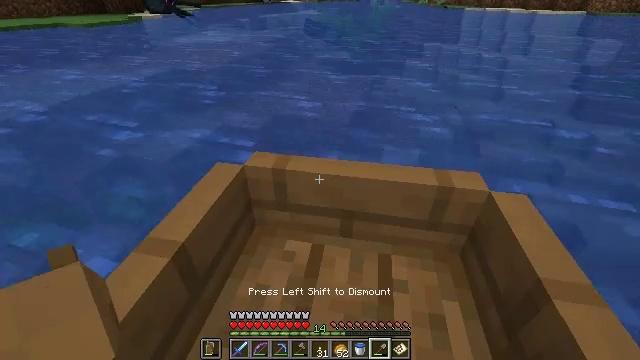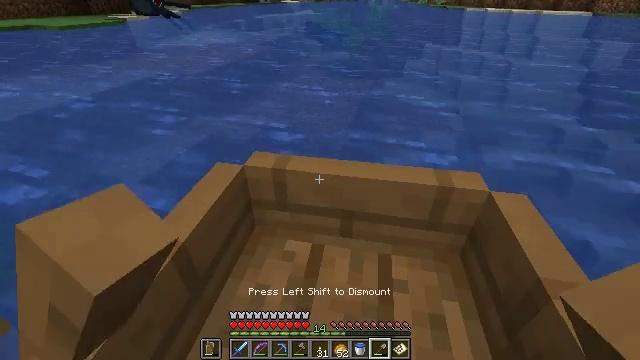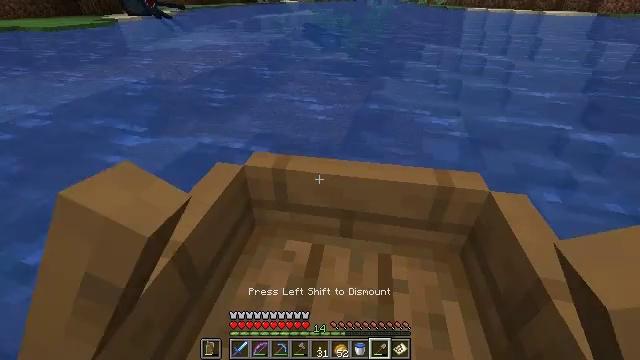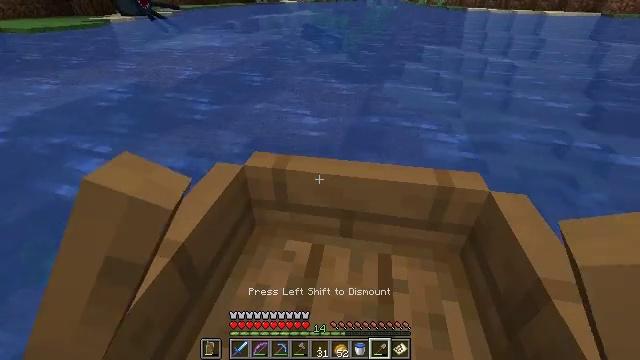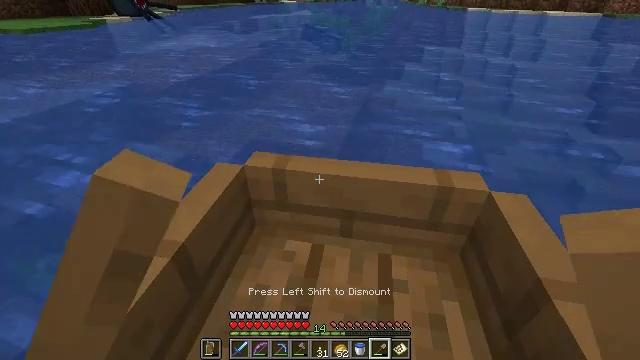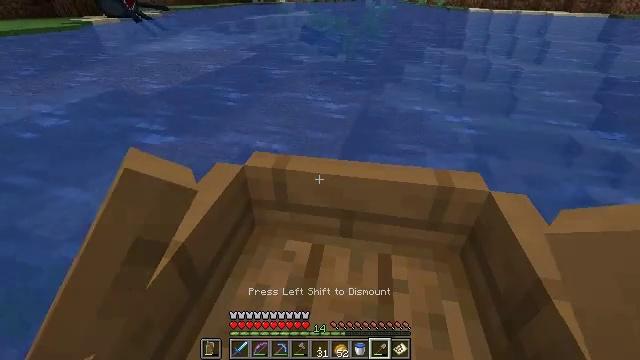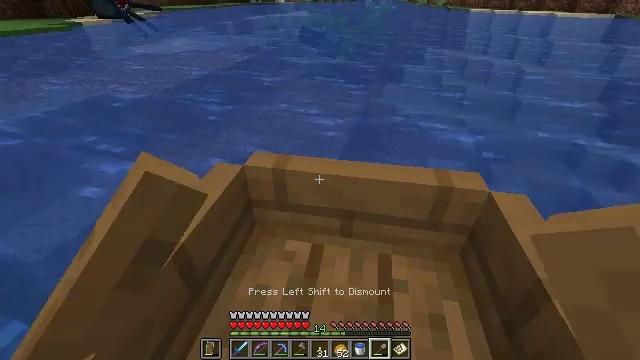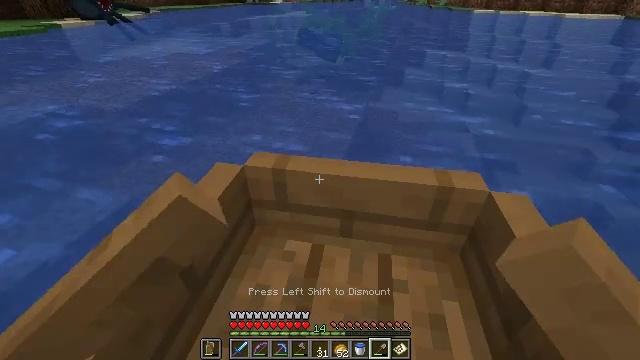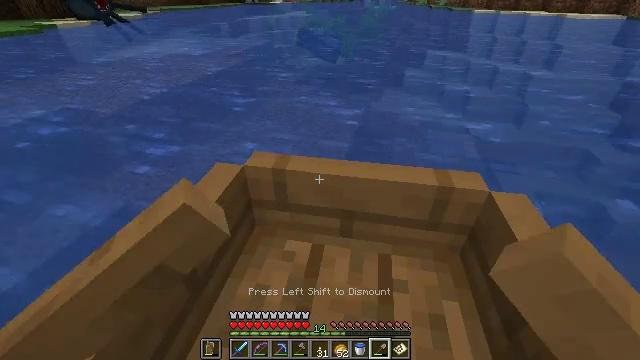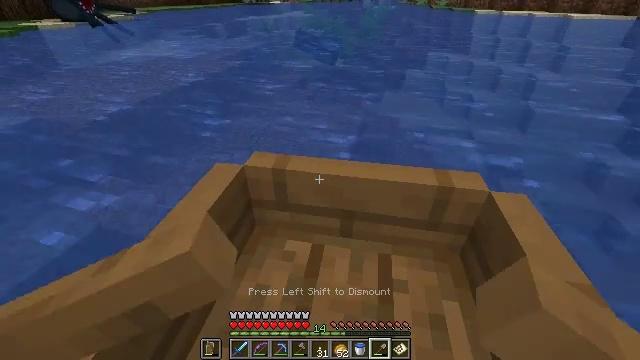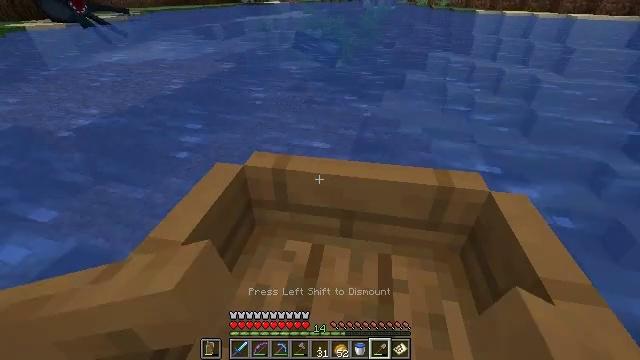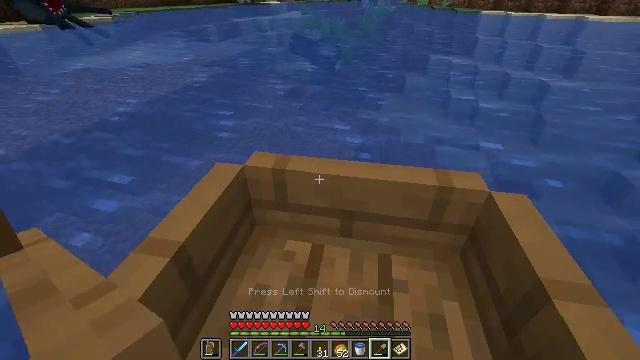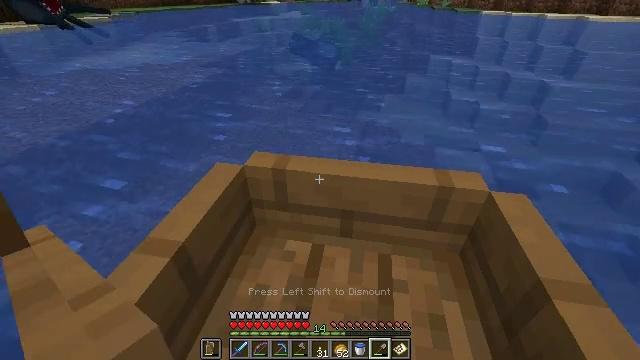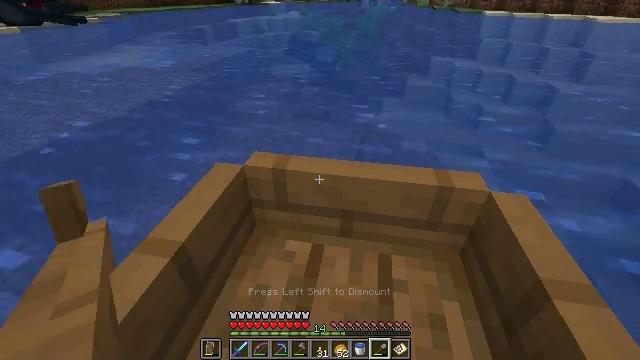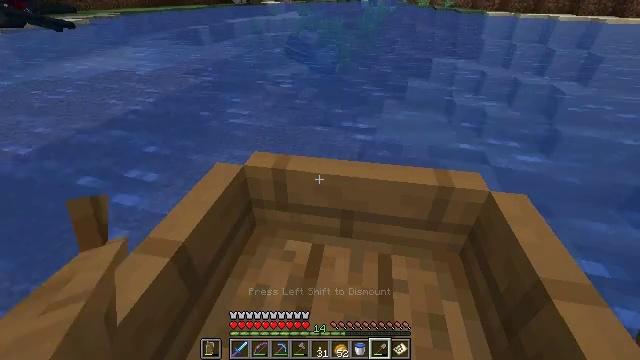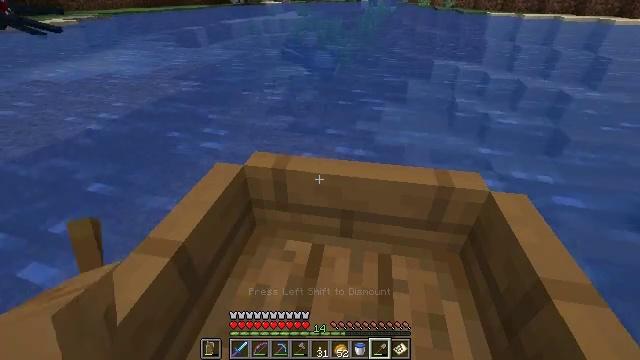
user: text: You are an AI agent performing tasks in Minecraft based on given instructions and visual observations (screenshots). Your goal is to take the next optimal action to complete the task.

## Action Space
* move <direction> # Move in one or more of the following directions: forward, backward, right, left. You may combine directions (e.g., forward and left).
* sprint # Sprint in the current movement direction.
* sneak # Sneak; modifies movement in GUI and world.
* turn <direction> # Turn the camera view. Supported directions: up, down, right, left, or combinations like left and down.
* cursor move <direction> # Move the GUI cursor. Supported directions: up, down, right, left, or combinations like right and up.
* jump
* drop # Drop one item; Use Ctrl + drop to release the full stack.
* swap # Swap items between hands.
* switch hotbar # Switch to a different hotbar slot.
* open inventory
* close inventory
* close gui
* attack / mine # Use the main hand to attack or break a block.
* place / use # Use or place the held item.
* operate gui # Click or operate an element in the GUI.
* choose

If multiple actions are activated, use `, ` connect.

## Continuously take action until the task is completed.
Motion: motion action
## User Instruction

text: Collect clay by holding down the left mouse button.
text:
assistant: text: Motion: move forward
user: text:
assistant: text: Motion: move forward
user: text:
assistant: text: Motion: move forward
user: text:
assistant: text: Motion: move forward
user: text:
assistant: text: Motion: move forward
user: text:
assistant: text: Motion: move forward
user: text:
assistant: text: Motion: move forward
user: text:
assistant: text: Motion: move forward
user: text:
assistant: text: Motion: move forward
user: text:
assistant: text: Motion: move forward
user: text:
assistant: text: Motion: move forward
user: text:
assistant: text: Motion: move forward
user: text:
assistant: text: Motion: move forward
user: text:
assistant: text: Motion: move forward
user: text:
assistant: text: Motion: move forward
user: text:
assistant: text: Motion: move forward
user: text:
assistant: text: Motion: no_op
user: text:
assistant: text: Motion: no_op
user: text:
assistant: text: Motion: no_op
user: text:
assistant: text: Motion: no_op
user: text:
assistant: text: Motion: no_op
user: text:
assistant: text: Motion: no_op
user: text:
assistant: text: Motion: move back
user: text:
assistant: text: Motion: move back
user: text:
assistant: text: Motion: no_op
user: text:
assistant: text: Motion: no_op
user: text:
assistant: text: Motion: no_op
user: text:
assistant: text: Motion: no_op
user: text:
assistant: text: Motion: move back
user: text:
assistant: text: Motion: move back